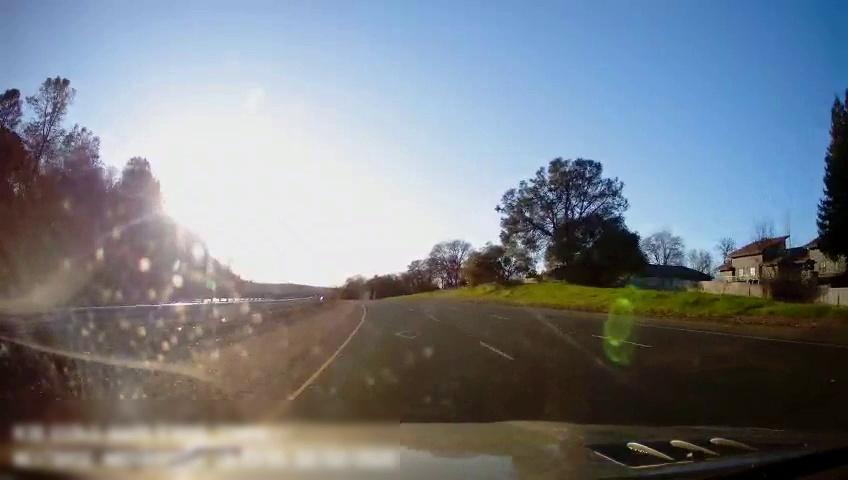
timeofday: Day
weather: Sunny
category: Drivable Space
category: Lanes | Current Lane
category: Lanes | Current Lane
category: Lanes | Alternate Lane
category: Lanes | Alternate Lane